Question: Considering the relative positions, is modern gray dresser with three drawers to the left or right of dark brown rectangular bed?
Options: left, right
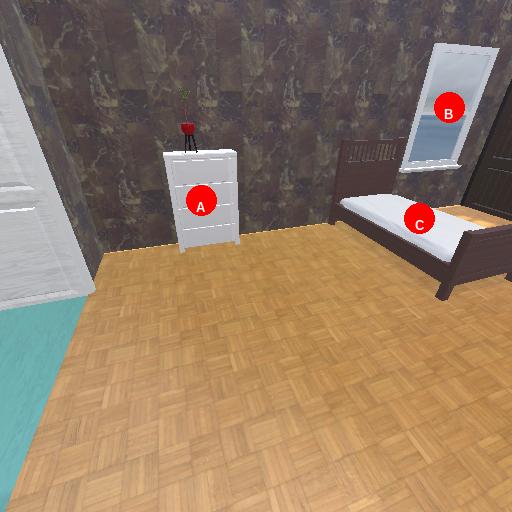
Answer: left